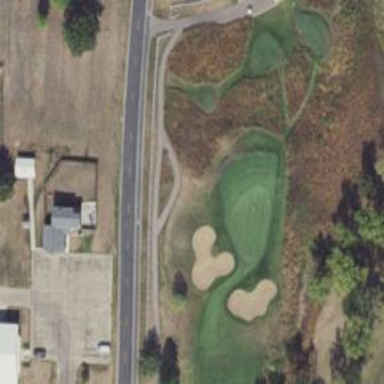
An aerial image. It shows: Path for golf carts.